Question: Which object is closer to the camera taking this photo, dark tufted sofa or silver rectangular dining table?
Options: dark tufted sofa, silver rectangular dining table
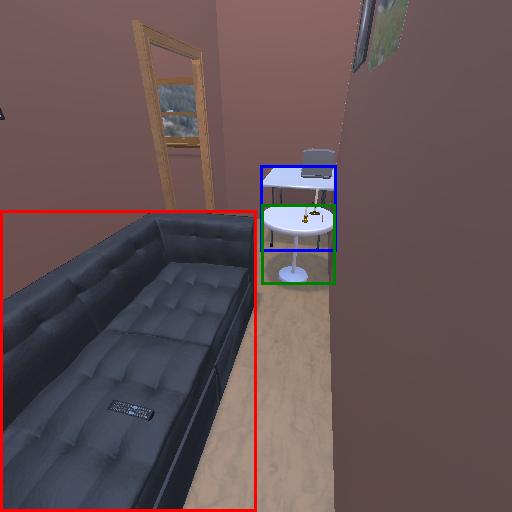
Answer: dark tufted sofa